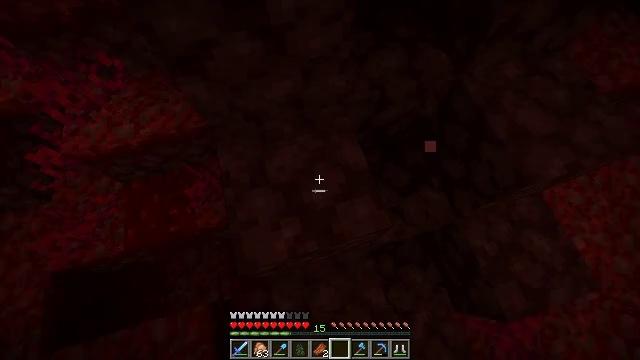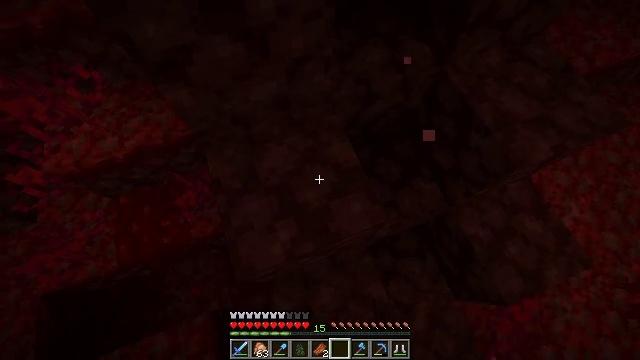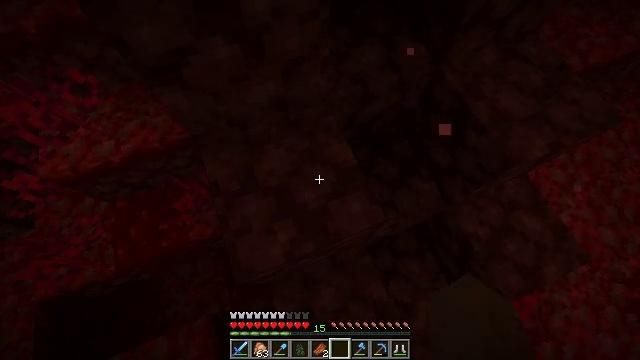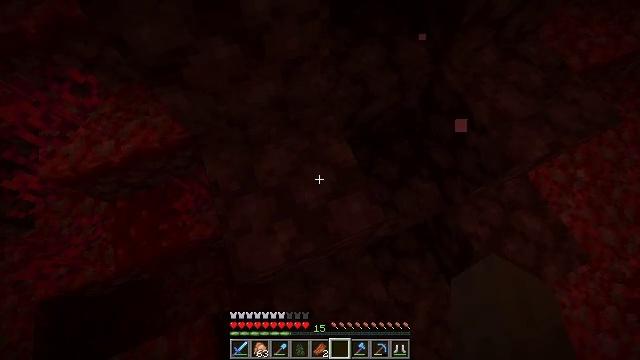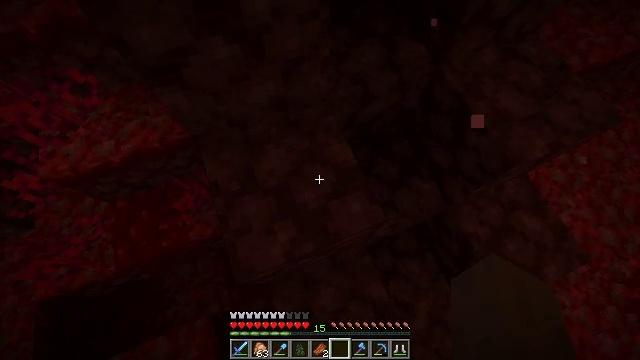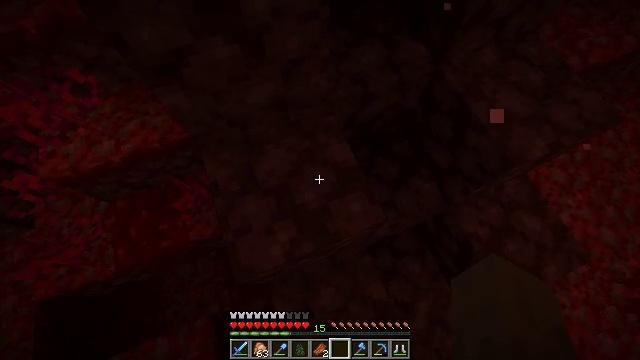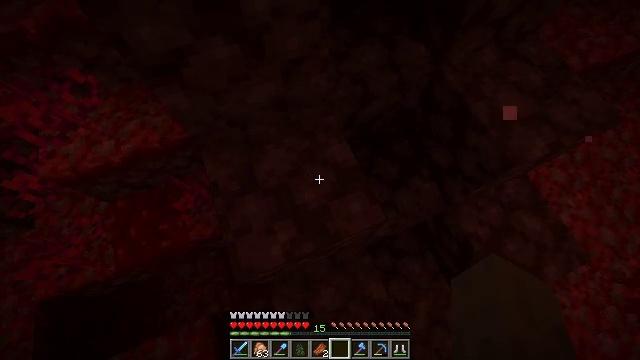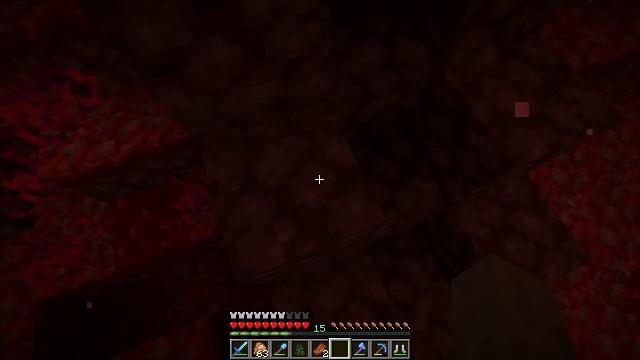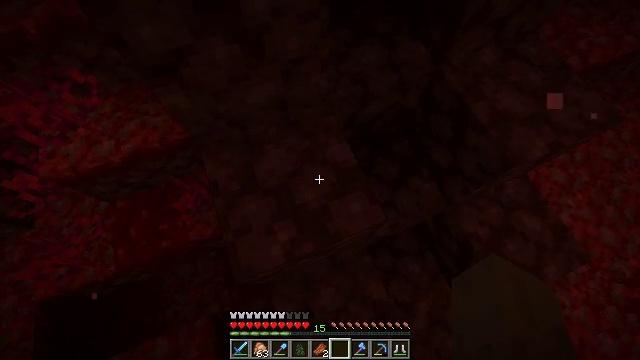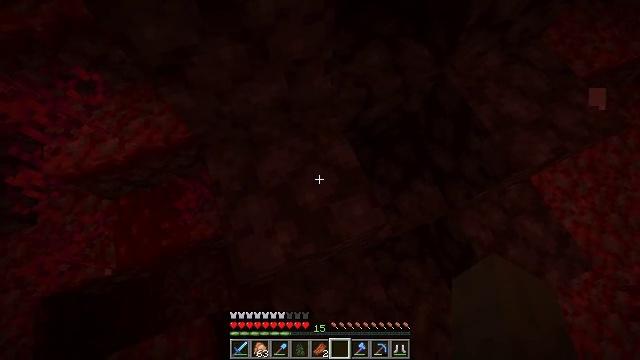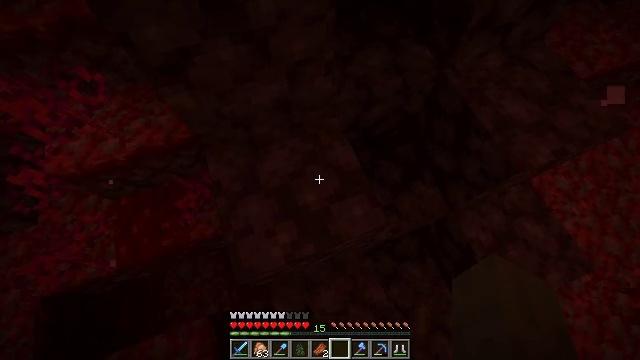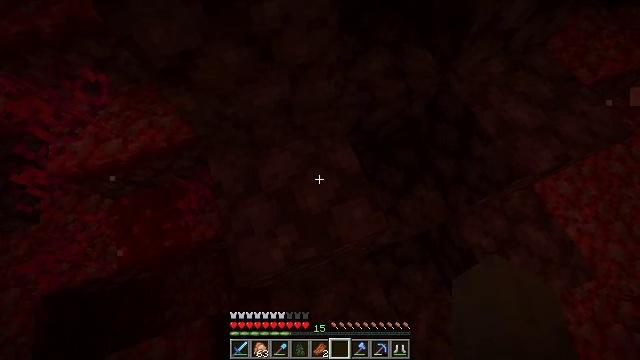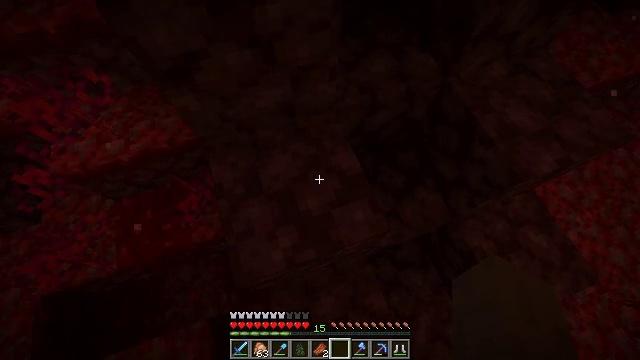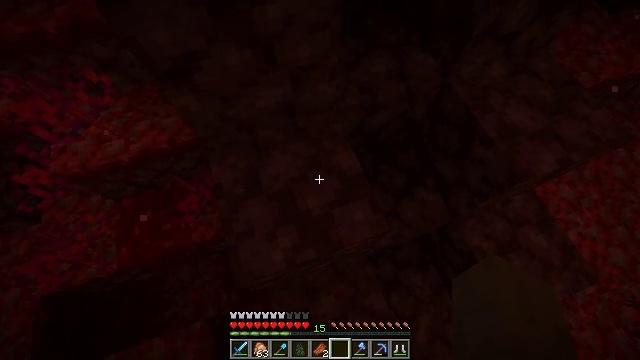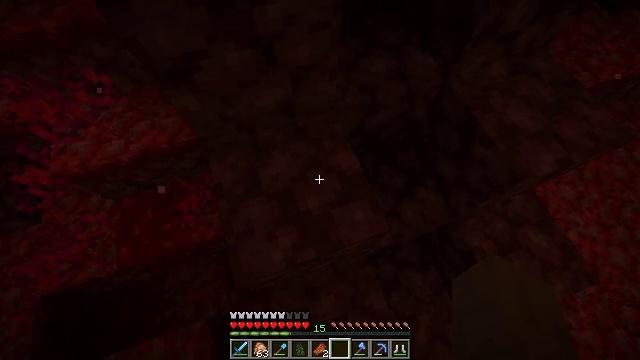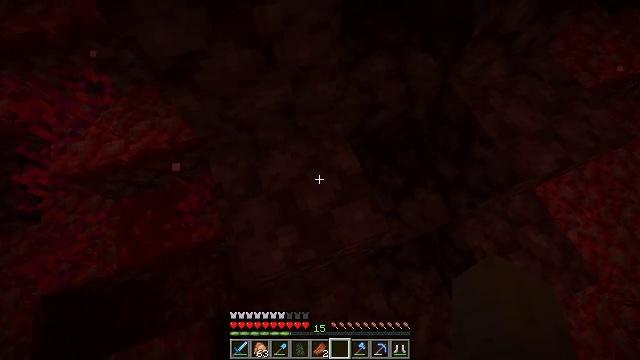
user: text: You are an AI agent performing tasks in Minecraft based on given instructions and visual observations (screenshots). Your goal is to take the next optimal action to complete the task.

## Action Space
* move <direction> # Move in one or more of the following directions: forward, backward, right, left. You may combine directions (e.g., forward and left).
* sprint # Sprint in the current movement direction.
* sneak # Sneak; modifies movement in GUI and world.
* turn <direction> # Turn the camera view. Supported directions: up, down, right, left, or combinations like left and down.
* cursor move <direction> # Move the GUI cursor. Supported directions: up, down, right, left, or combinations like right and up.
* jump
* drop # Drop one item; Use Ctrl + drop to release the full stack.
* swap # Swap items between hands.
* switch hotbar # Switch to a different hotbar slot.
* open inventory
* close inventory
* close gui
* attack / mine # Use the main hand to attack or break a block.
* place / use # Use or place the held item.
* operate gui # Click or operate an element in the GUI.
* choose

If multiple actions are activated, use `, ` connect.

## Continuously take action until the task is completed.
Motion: motion action
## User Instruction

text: Collect crimson stem for building materials.
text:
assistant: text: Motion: turn right
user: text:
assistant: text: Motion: turn right
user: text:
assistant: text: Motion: no_op
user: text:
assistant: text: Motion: no_op
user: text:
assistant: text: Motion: no_op
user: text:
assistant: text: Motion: no_op
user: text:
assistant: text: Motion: no_op
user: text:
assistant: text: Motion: no_op
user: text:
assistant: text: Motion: turn left
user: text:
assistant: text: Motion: no_op
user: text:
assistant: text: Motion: no_op
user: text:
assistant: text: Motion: no_op
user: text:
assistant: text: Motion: no_op
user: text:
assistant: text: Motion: no_op
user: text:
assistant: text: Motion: no_op
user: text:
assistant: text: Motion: no_op
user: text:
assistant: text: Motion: no_op
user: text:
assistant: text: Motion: no_op
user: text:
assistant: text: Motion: no_op
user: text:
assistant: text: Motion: no_op
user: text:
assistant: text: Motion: no_op
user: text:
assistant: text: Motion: no_op
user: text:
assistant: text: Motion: no_op
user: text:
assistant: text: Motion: no_op
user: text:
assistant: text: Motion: no_op
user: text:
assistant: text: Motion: no_op
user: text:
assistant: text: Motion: no_op
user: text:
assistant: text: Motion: no_op
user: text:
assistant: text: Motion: no_op
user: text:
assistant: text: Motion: no_op